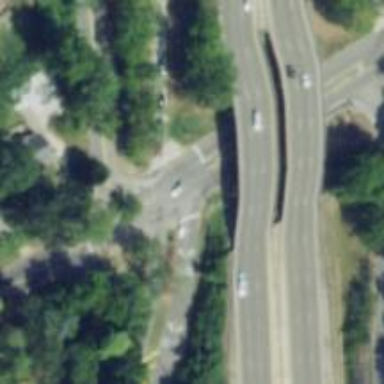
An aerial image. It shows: Viaduct bridge on motorway.